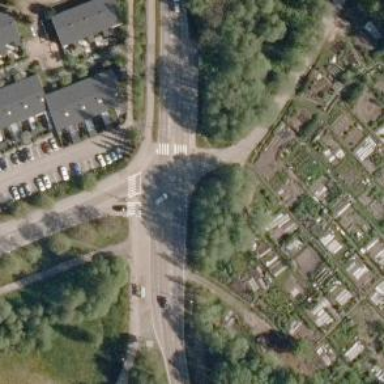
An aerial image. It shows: Uncontrolled zebra crossing with central island.